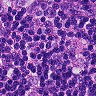
Metastatic tissue present: yes